Question: I have a little problem and I don't find any solutions.
In my asp.net web application, I have a directory in the solution with some xls files.

When I make a publication, I hoped that the directory is in the source files rendered. But the directory isn't there and I have to copy/paste it manually.
The problem is that I forget to do it regularly. Can I tell to visual studio to add this directory to the sources?
Thanks for help.
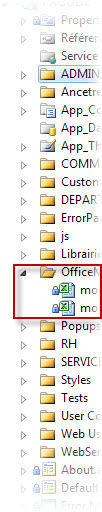
Answer: Right click on the files in Solution Explorer and select Properties. Then in the Properties grid, set the build action to Content. This will copy the files to the build output.